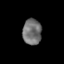
Tissue: skin
Cell type: Epithelial cells
Senescence score: 0.8096
Nuclear area (px): 476
Mean DAPI intensity: 113.462